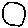
Label: circle